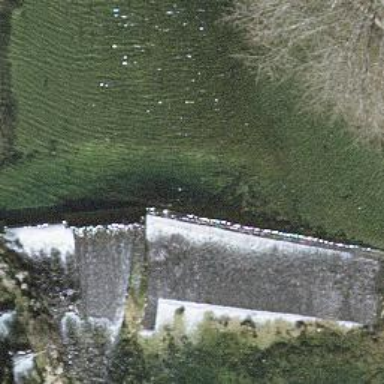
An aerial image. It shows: Weir along the waterway.